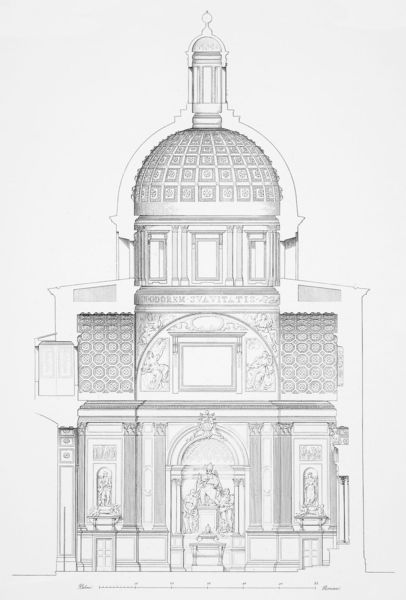
Titel: Rom, San Giovanni in Laterano, Corsini Kapelle
Künstler: Alessandro Galilei
Standort: Rom, S. Giovanni in Laterano (EU - I - Latium)
Schlagwörter: fenster, skizze, zeichnung, dach, architektur, kirche, klassizismus, renaissance, turm, statue, bogen, kuppel, moschee, türmchen, palazzo, dom, kathedrale, statuen, tempel, aufriss